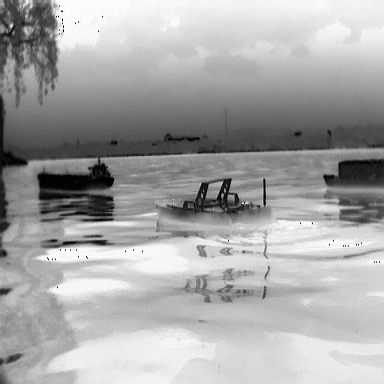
There are three objects shown in the infrared image, including a fishing_boat, a canoe, and a liner.